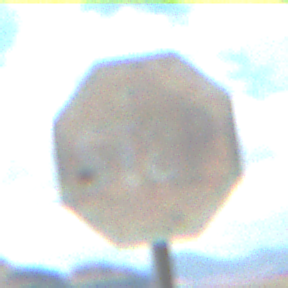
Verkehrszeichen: Stop
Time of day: Midday
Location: Outdoor (Nature)
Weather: PartlyCloudy
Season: Autumn
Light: Natural